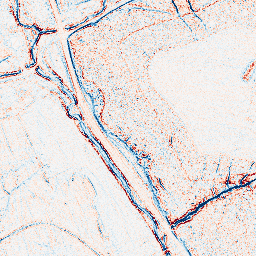
Category: edge_preserving
Decomposition family: bilateral
Decomposition parameters: d: 5
sigma_color: 25
sigma_space: 100
Upsampling method: quintic
Upsampling parameters: scale: 8
Upsampling scale: 8